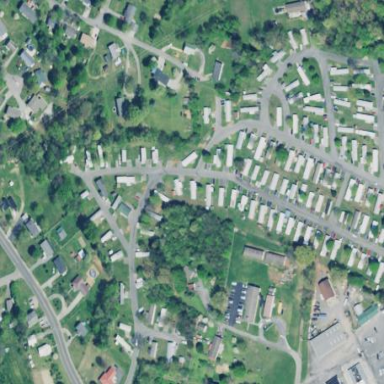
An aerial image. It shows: Residential area designated as trailer park.